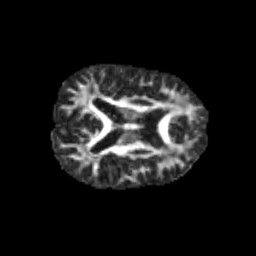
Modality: FA
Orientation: axial
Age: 13
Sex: female
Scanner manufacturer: siemens
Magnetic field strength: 3 T
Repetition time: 3.8 s
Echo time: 0.07 s